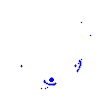
Particle: electron